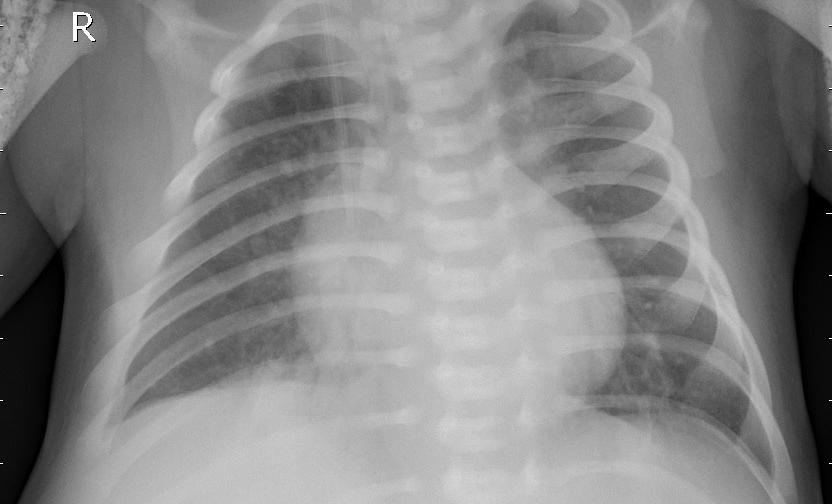
Diagnosis: PNEUMONIA